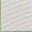
Piece: xx